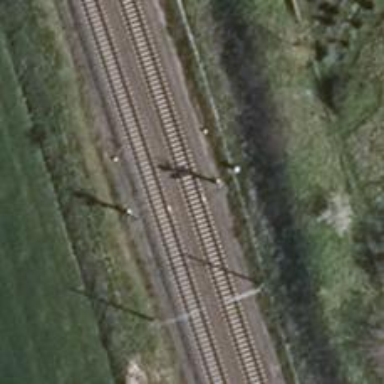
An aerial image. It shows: Railway signal.